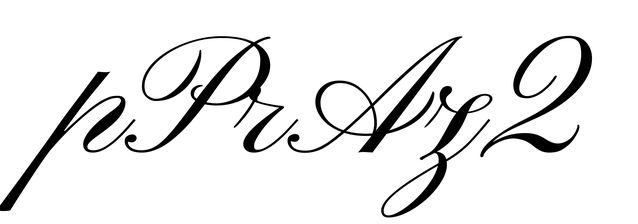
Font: PinyonScript-Regular